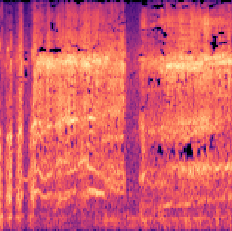
Sound class: Pig